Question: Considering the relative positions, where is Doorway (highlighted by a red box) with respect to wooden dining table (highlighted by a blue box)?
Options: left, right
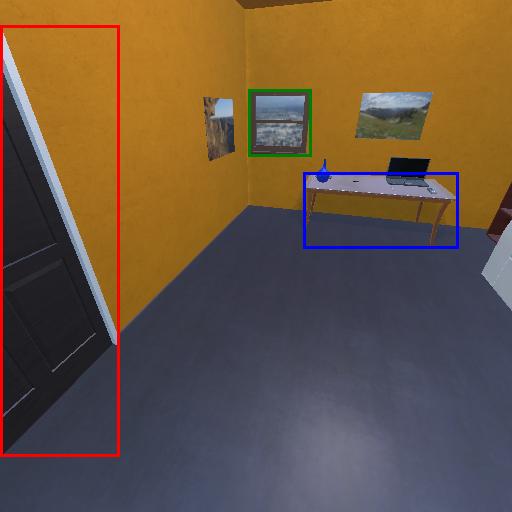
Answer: left